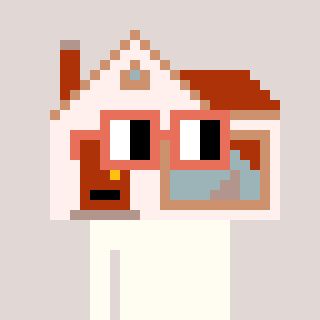
a pixel art character with square orange glasses, a house-shaped head and a bege-colored body on a warm background